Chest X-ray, AP view. Patient: 37 years old, sex F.
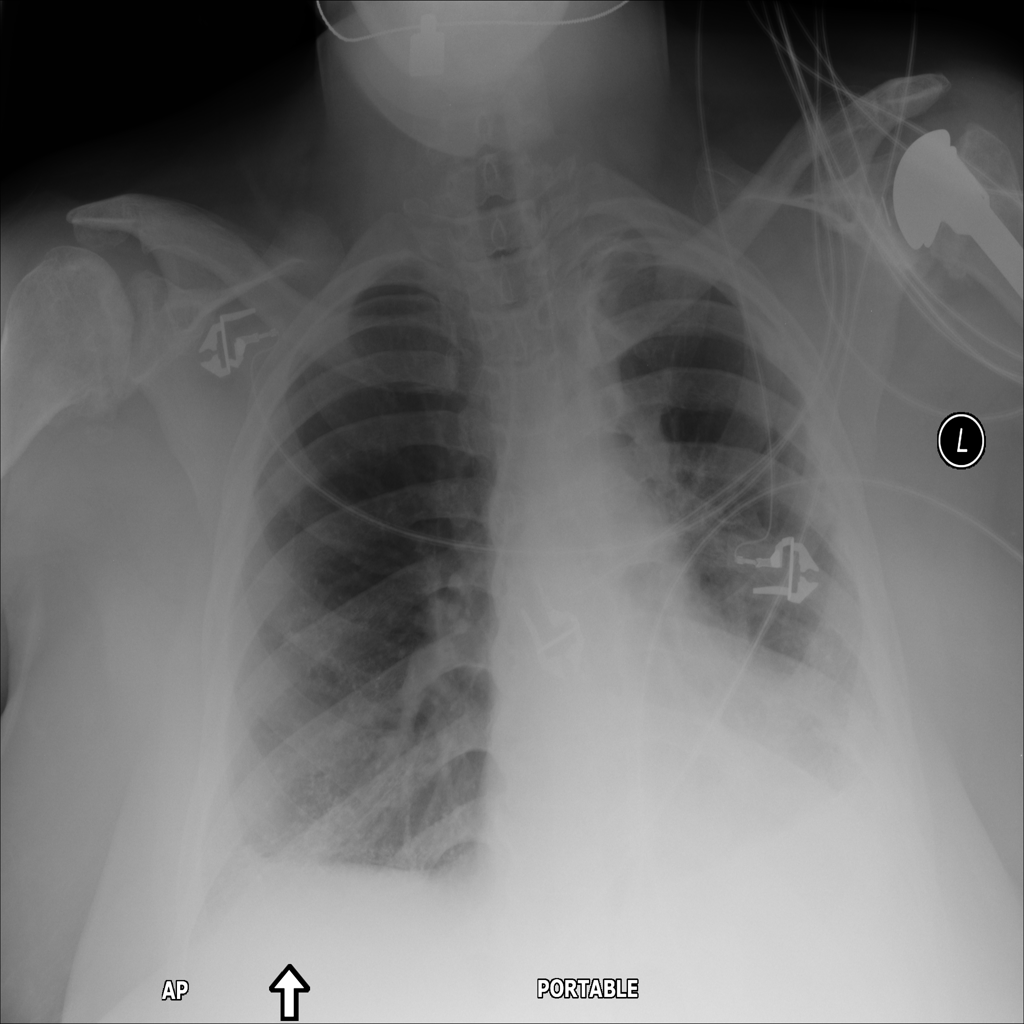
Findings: No Finding